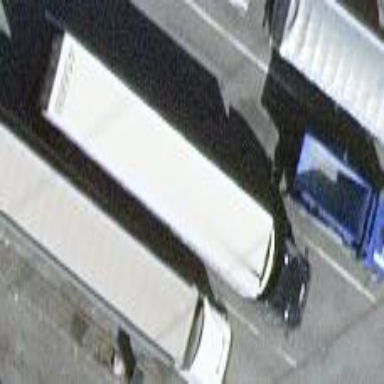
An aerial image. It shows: Asphalt surface parking area specifically designated for heavy goods vehicles.